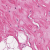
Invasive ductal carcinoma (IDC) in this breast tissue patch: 0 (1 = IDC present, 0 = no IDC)